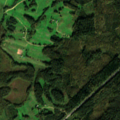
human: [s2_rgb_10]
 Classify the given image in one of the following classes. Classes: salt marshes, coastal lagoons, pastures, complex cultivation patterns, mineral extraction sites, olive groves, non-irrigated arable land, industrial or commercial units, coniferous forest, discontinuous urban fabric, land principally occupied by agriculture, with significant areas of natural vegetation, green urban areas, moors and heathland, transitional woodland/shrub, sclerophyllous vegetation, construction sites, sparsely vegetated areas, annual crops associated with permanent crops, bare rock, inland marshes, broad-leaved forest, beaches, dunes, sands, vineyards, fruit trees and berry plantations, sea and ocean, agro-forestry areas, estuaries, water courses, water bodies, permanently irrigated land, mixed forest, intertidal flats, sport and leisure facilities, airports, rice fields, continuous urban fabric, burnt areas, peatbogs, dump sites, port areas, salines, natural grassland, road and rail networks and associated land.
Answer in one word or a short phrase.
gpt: non-irrigated arable land, complex cultivation patterns, land principally occupied by agriculture, with significant areas of natural vegetation, coniferous forest, mixed forest, transitional woodland/shrub